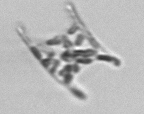
Label: Eucampia